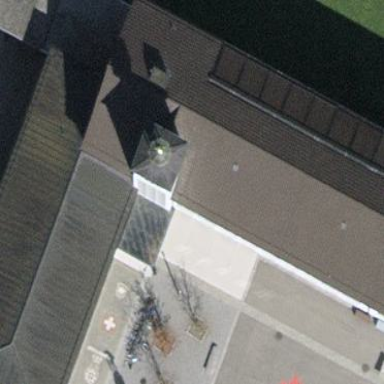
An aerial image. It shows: School building with school amenities.